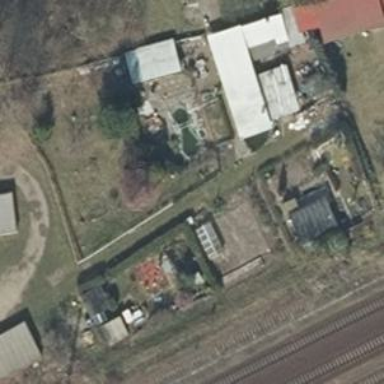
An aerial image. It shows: Area designated for allotments.